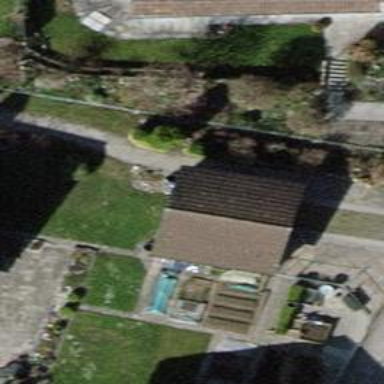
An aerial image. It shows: Group of garages.